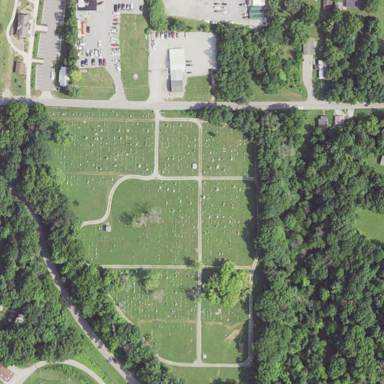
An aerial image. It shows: Cemetery.